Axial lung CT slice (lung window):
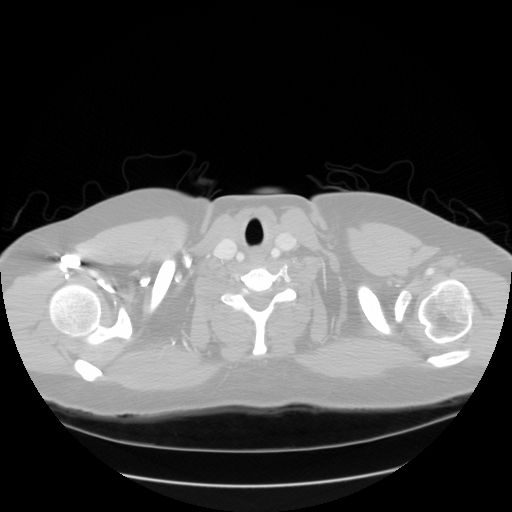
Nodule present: no